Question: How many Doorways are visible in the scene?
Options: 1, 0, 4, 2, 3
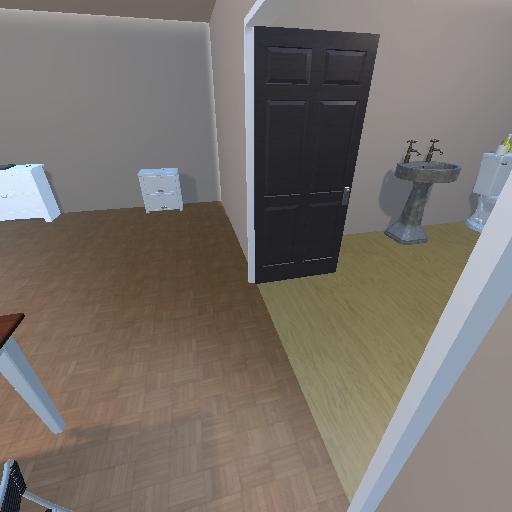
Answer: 1